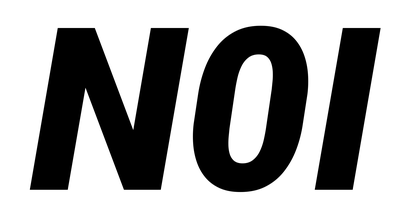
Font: Roboto-Italic_Black_Italic